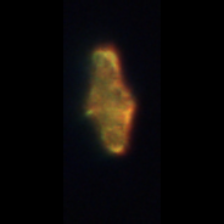
Taxon: Akashiwo
Group: Dinoflagellates